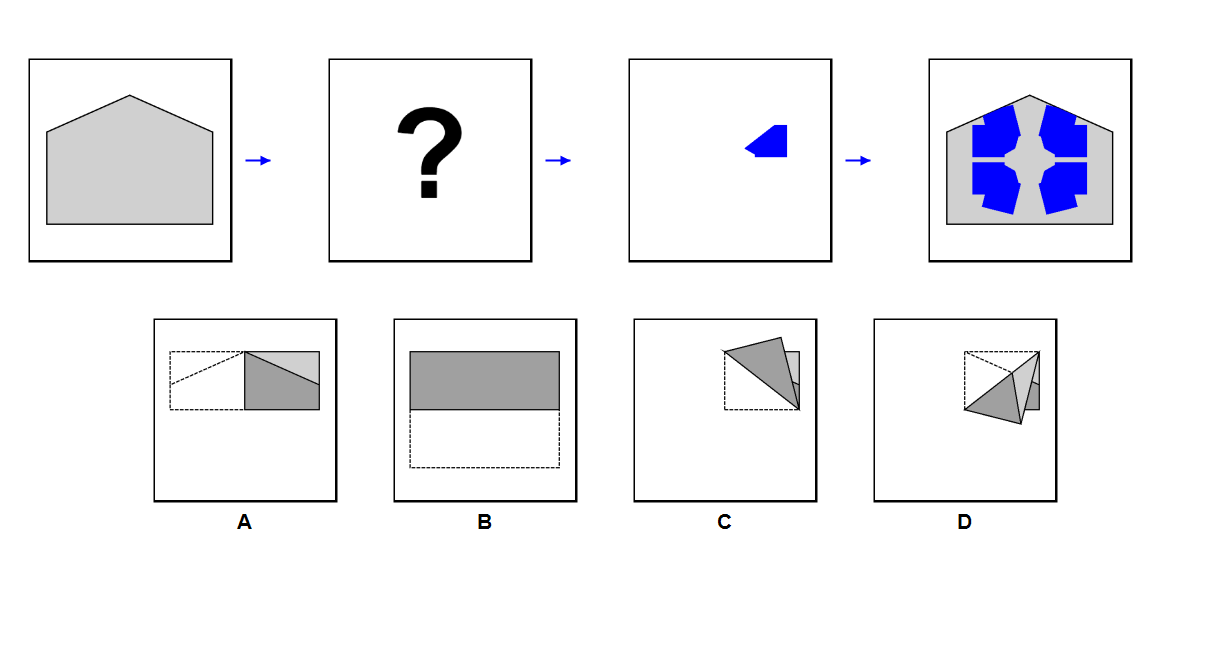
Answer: C